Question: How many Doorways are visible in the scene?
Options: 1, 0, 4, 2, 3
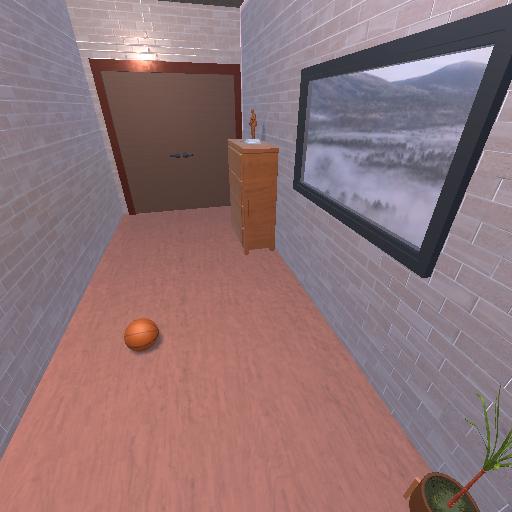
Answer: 1